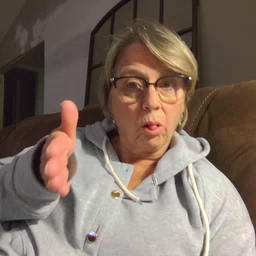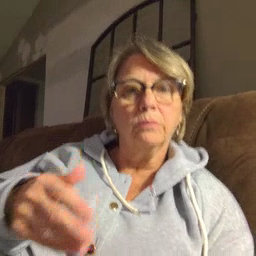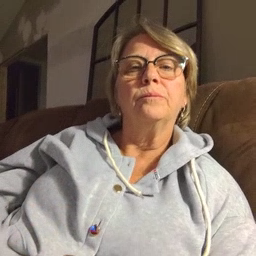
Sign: will